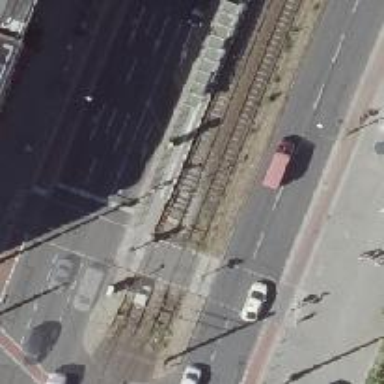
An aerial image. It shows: Platform for public transport with shelter. It serves trams and railways.